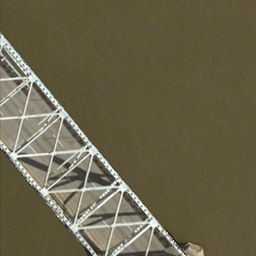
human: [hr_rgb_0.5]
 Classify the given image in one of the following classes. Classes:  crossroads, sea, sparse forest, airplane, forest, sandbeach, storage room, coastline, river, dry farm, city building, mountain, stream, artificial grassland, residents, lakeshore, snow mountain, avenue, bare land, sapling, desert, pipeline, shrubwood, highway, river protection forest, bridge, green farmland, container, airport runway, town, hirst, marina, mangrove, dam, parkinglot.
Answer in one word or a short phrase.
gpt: bridge